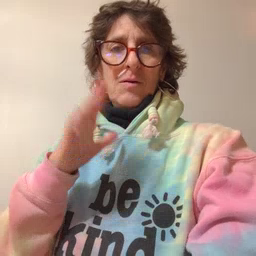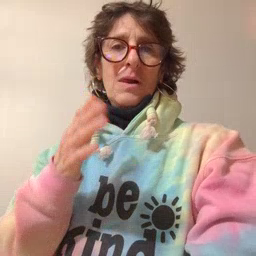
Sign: will